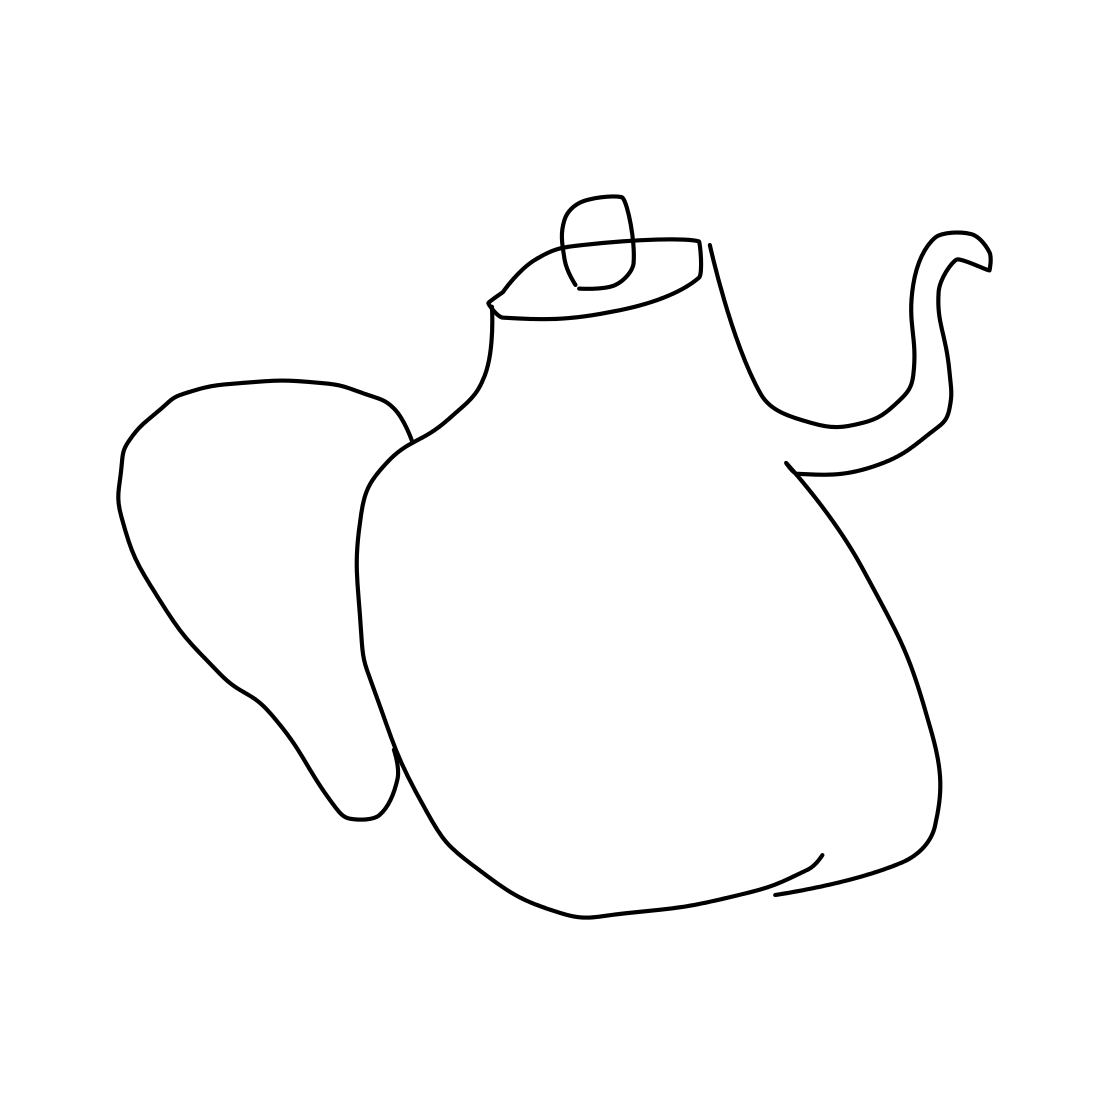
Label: teapot